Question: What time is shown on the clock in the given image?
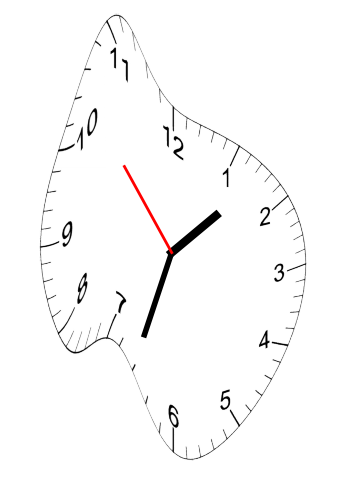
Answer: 01:32:53